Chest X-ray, PA view. Patient: 23 years old, sex M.
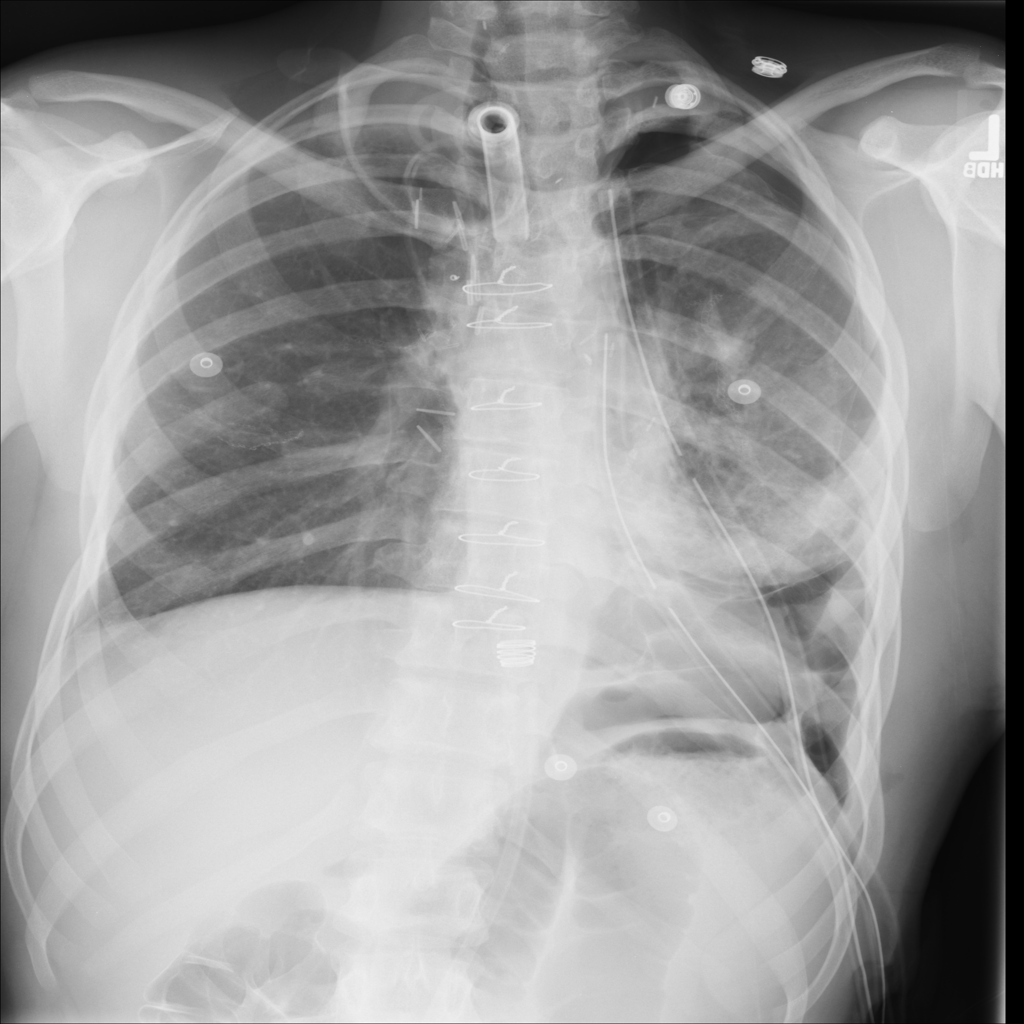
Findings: Pneumothorax